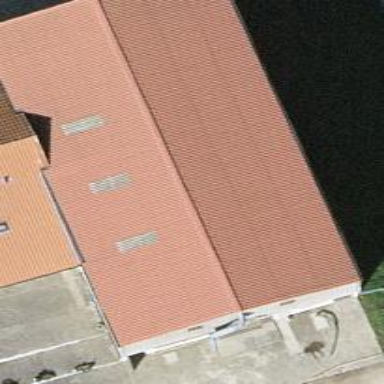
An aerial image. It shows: Hangar building.